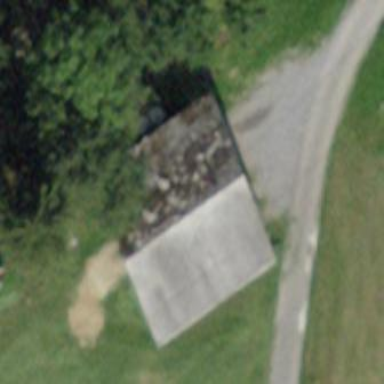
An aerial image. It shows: Shed building.